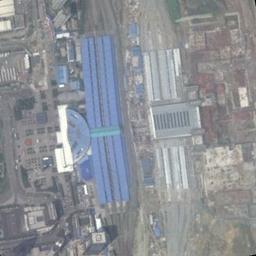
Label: railway_station